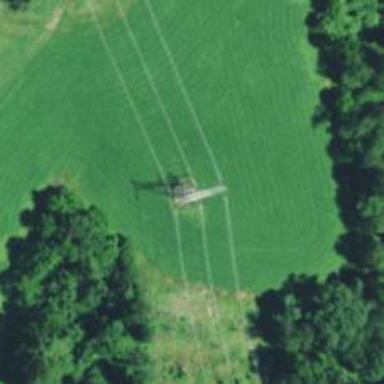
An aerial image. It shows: Lattice structure tower used for power distribution.